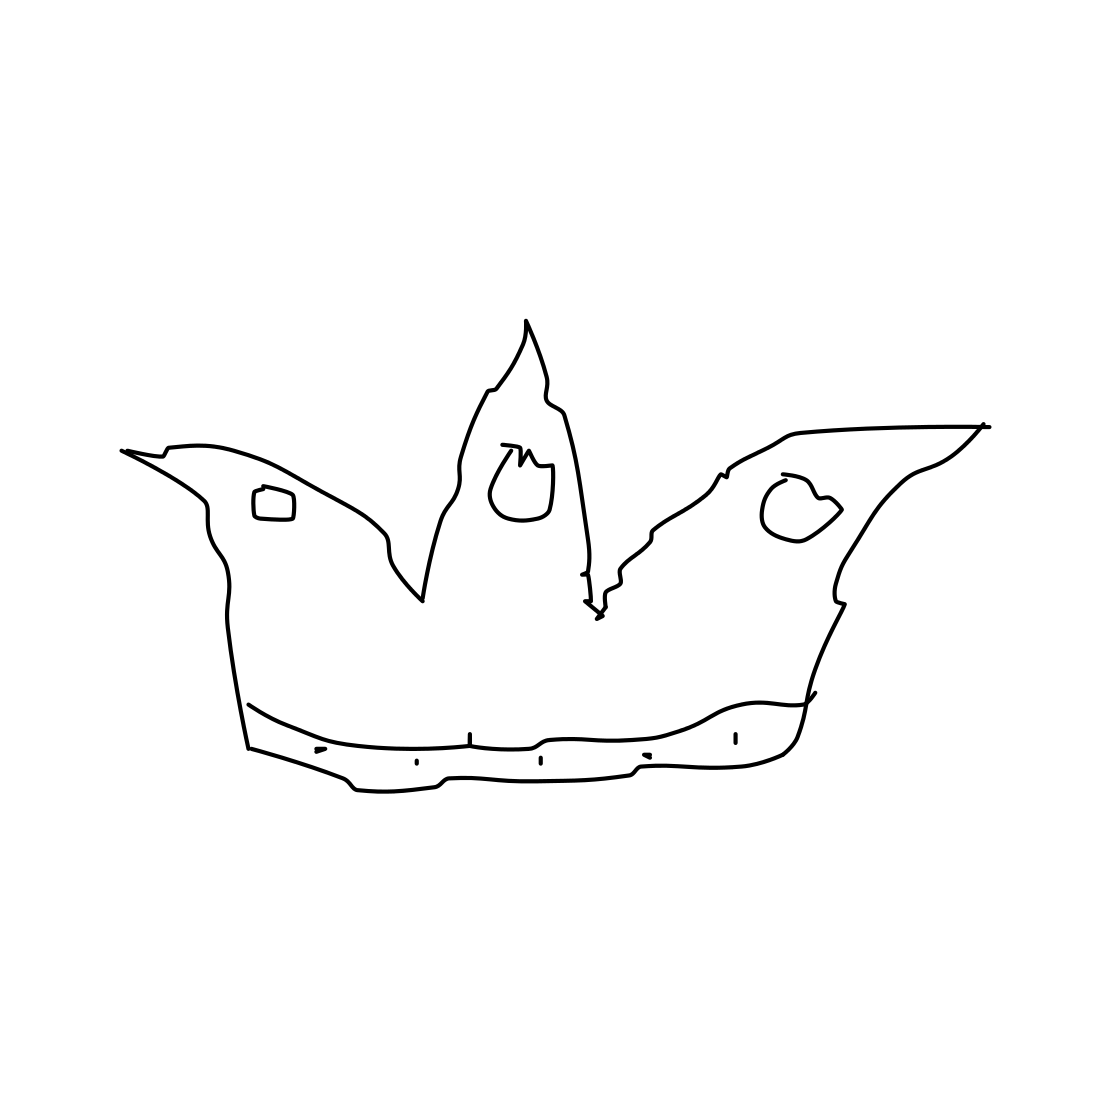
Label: crown